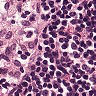
Metastatic tissue present: no